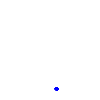
Particle: kaon